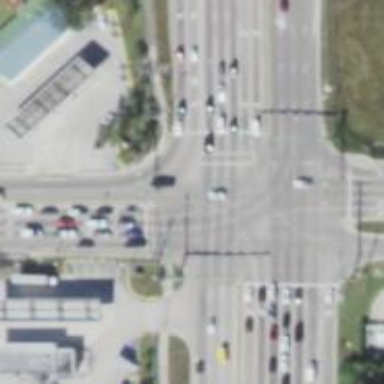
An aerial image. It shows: Footway on asphalt with marked crossing lines.